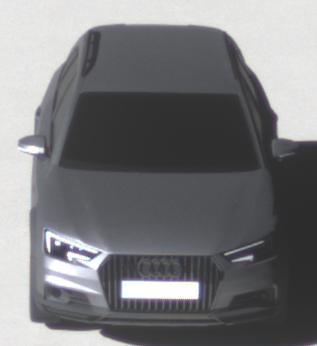
Make: Audi
Model: A4 Allroad 45 TFSI
Detailed model: A4 (B9) allroad
Model produced from: 2019/02
Model produced until: 2019/05
Doors: 5
Color: gray
Road condition: wet road
Daytime: midday
Contrast: high contrast